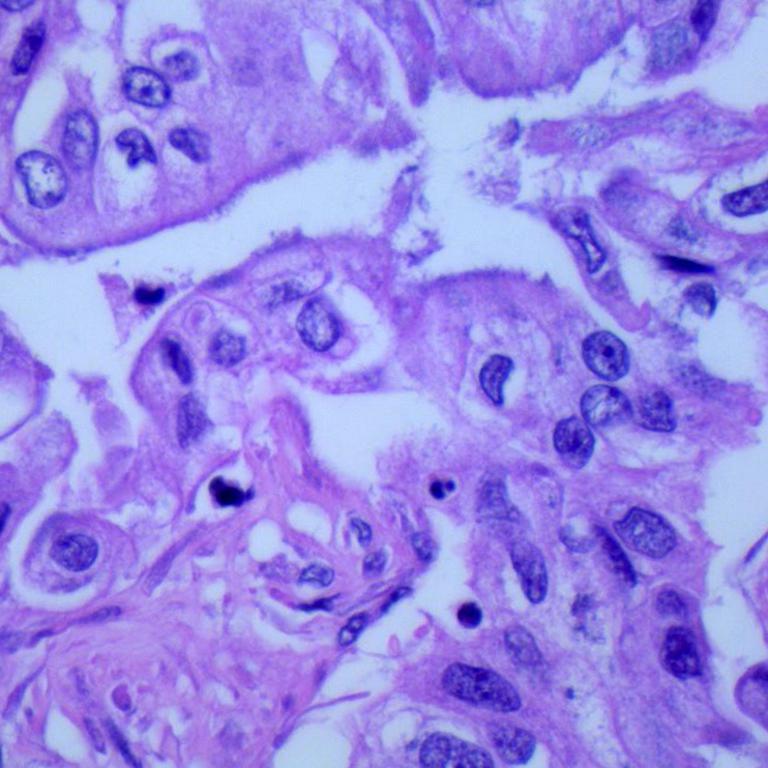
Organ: lung
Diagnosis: adenocarcinomas